Question: Creating a measure distanced annotation does not display the correct measurement unit, nor gives the correct calculation. Any idea which part I am doing wrong? or if there is some lacking data.
I am currently creating a measure distance annotation. Using pixel, it works just fine. but since now i am taking into account actual measurement and unit, i am not sure which part of code i am having problem with or if i am lacking something.

Please see image. That is some application i use to create a distance annotation and i calibrate it that that distance is 14.5cm so by dividing it by pixel, the calibration value per pixel would be <PHONE>.
Now, when I apply it to iText code, i am confused why the display is always still in inches? Even if i set my code to be inches and not cm, the calculation is incorrect.
I am not entirely sure what the problem is.
'''
public class Test {
public static void main(String[] args) throws Exception {
PdfReader reader = new PdfReader("src.pdf");
PdfStamper stamper = new PdfStamper(reader, new FileOutputStream("result.pdf"));
Rectangle location = new Rectangle(55.78125f, 493.875f, 253.59375f, 562.3125f);
PdfDictionary dict = new PdfDictionary();
PdfArray lineEndings = new PdfArray();
lineEndings.add(new PdfName("OpenArrow"));
lineEndings.add(new PdfName("OpenArrow"));
PdfAnnotation stamp = PdfAnnotation.createLine(stamper.getWriter(), location, "test measurement", 55.78125f, 562.3125f, 253.59375f, 493.875f);
stamp.put(new PdfName("LE"), lineEndings);
stamp.put(PdfName.ROTATE, new PdfNumber(0));
stamp.put(PdfName.MEASURE, createMeasureDictionary());
stamp.put(new PdfName("IT"), new PdfName("LineDimension"));
stamp.put(new PdfName("Cap"), new PdfBoolean(true));
stamp.put(PdfName.F, new PdfNumber(516));
stamp.setColor(PdfGraphics2D.prepareColor(Color.RED));
stamper.addAnnotation(stamp, 1);
stamper.close();
reader.close();
}
private static PdfDictionary createMeasureDictionary() {
PdfDictionary measureDictionary = new PdfDictionary(PdfName.MEASURE);
measureDictionary.put(PdfName.R, new PdfString("1 cm = 1 cm"));
PdfDictionary xDictionary = new PdfDictionary(PdfName.NUMBERFORMAT);
xDictionary.put(PdfName.U, new PdfString("cm"));
xDictionary.put(PdfName.C, new PdfNumber(0.0519548f));
measureDictionary.put(PdfName.X, new PdfArray(xDictionary));
PdfDictionary dDictionary = new PdfDictionary(PdfName.NUMBERFORMAT);
dDictionary.put(PdfName.U, new PdfString("cm"));
dDictionary.put(PdfName.C, new PdfNumber(1.0f));
measureDictionary.put(PdfName.D, new PdfArray(dDictionary));
PdfDictionary aDictionary = new PdfDictionary(PdfName.NUMBERFORMAT);
aDictionary.put(PdfName.U, new PdfString("cm"));
aDictionary.put(PdfName.C, new PdfNumber(1.0f));
measureDictionary.put(PdfName.A, new PdfArray(aDictionary));
return measureDictionary;
}
}
'''
@mkl im tagging you in case you have free time to check and guide. thank you.
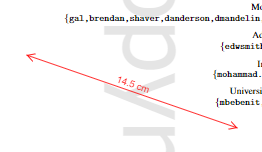
Answer: I do not fully follow your math.
Your line has a length of ca. 209.3 user space units. If you want that line to represent 14.5 cm, the onversion factor should be about and not your .
Setting
'''
xDictionary.put(PdfName.C, new PdfNumber(0.069273f));
'''
I get a PDF which upon opening shows
<URL>
and after a slightest move (after which Adobe Reader rebuilds the appearance)
<URL>
so no inches...